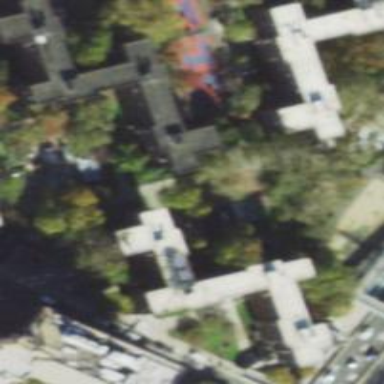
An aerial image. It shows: Apartment building with flat concrete roof.